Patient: sex F, age 60
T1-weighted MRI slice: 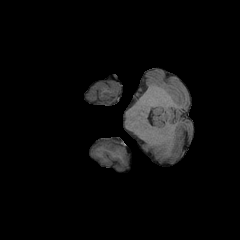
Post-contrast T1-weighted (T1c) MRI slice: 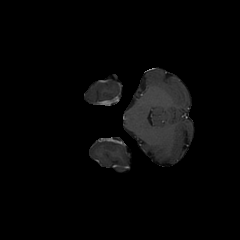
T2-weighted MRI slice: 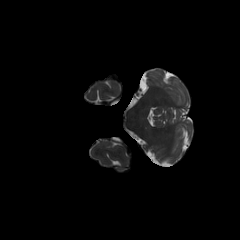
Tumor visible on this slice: no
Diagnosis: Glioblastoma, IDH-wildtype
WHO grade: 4